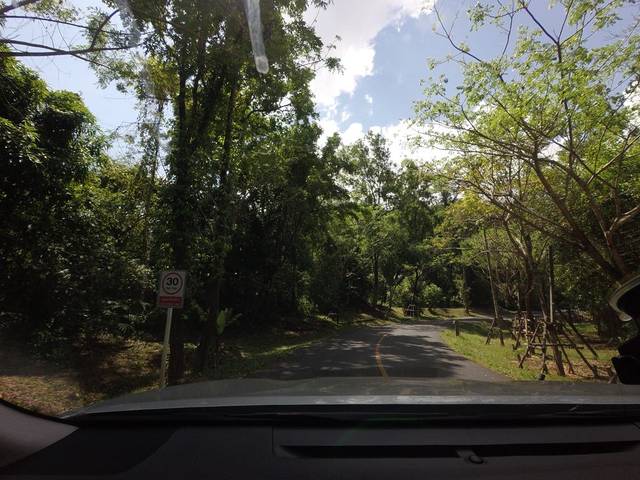
Region: Thailand
Coordinates: 7.873, 98.353